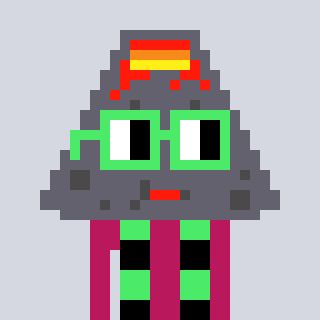
a pixel art character with square light green glasses, a volcano-shaped head and a darkpink-colored body on a cool background